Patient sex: F
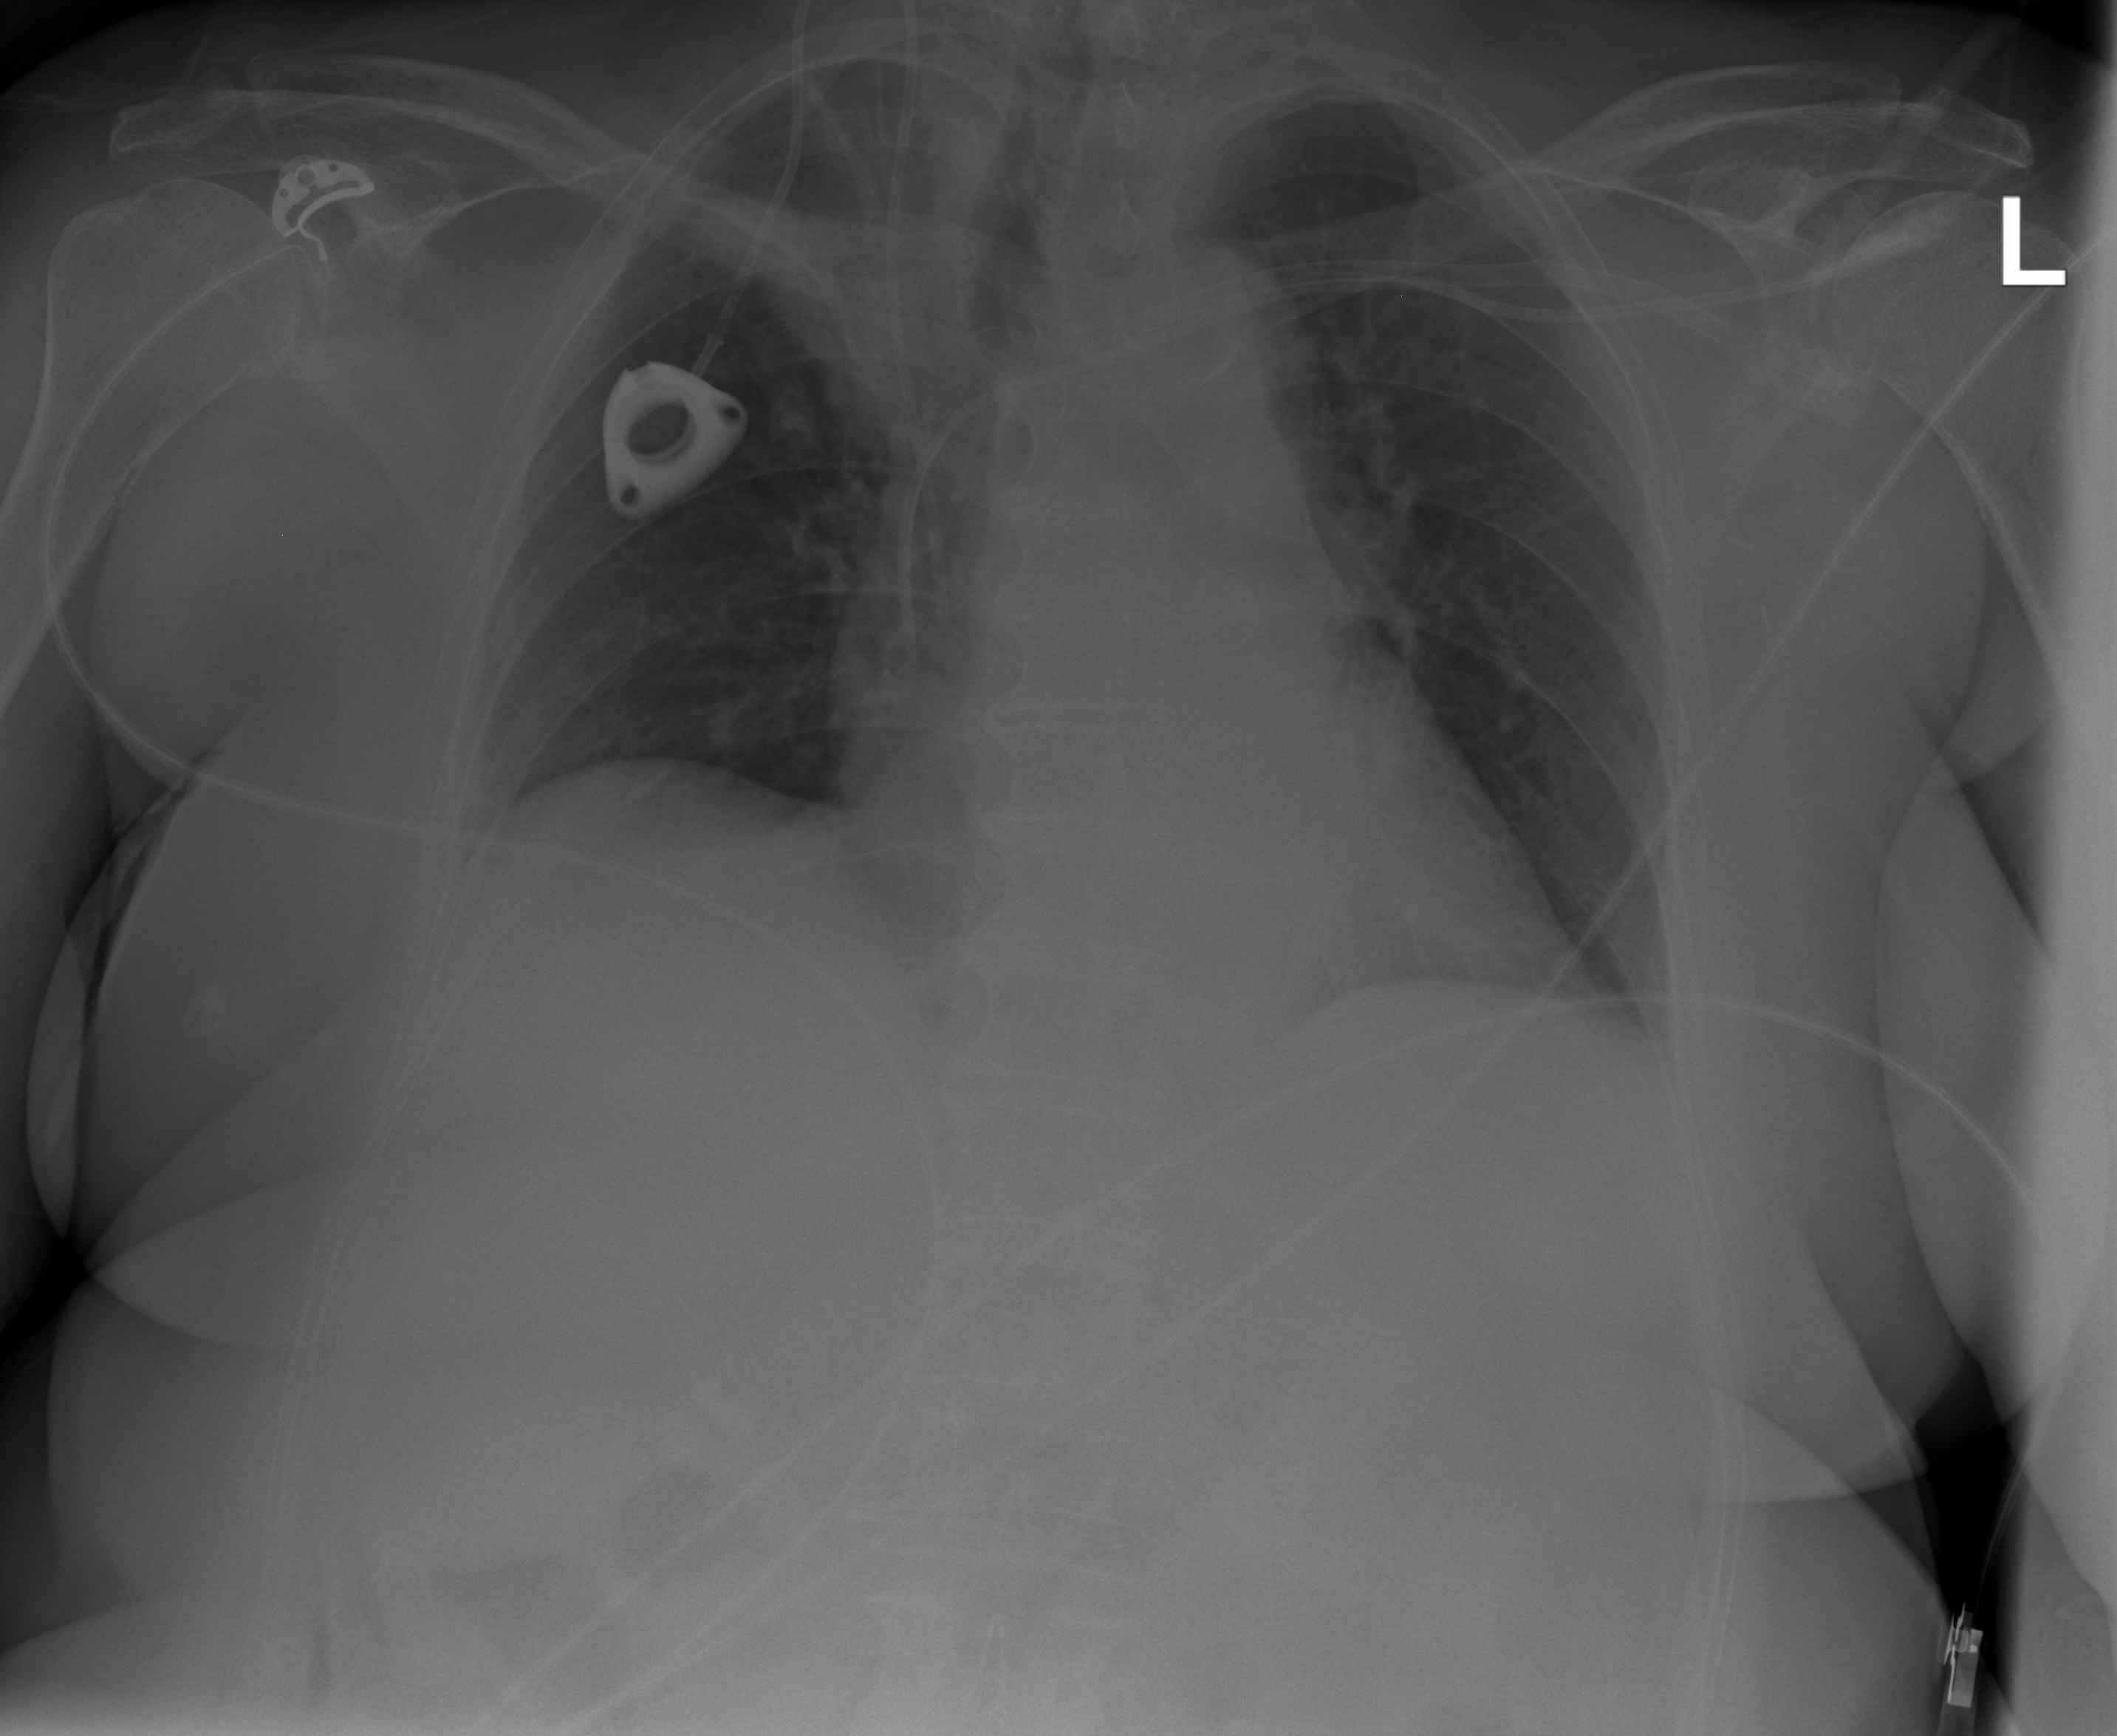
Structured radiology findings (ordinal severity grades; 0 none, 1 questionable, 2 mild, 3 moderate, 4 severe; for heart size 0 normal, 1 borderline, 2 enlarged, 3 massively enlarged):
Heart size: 0
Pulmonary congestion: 0
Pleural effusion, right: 0
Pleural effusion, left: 0
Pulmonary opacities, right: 0
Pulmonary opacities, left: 0
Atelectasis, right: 3
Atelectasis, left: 0